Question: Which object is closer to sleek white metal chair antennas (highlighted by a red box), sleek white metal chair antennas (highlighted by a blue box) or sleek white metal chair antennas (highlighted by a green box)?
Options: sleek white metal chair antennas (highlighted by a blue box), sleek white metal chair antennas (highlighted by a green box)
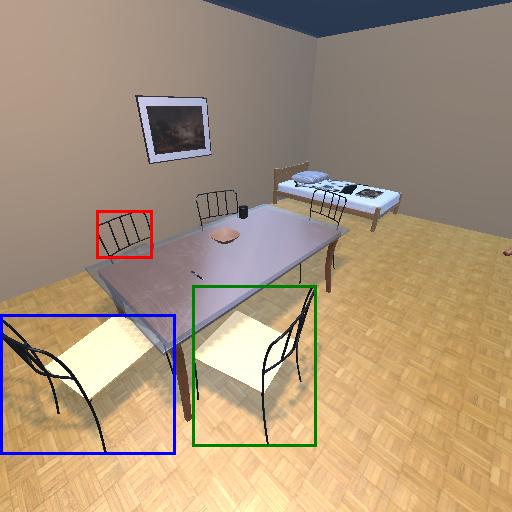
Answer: sleek white metal chair antennas (highlighted by a blue box)